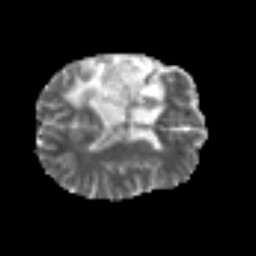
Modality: MD
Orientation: axial
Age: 50
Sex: male
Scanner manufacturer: siemens
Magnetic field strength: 3 T
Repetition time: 6.1 s
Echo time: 0.101 s